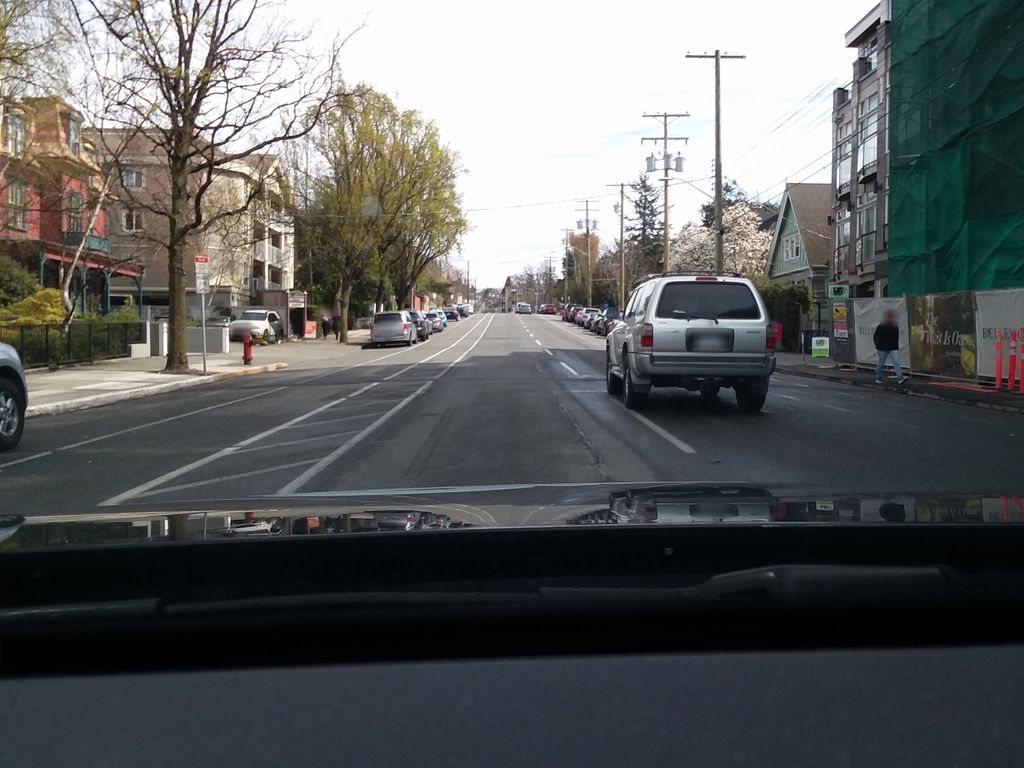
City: victoria